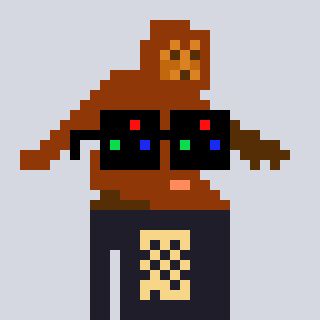
a pixel art character with square black sunglasses, a bigfoot-shaped head and a grayscale-colored body on a cool background